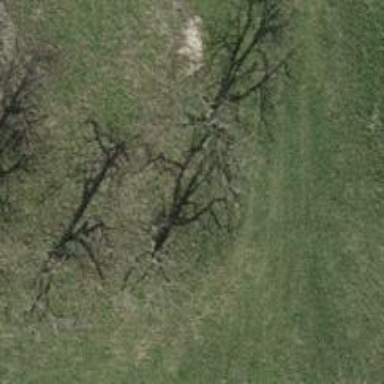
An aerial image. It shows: Single tag "natural: tree."